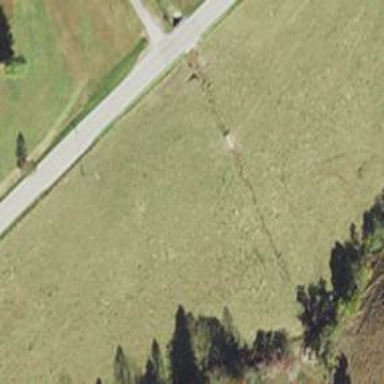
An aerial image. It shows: Culvert tunnel.